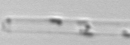
Label: Cerataulina_pelagica